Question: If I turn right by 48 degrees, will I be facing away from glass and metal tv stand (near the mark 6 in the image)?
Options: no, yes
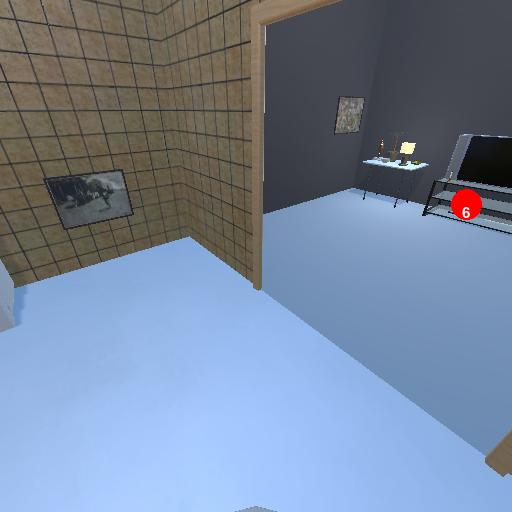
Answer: no